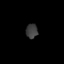
Tissue: skin
Cell type: Epithelial cells
Senescence score: 0.256
Nuclear area (px): 167
Mean DAPI intensity: 60.293